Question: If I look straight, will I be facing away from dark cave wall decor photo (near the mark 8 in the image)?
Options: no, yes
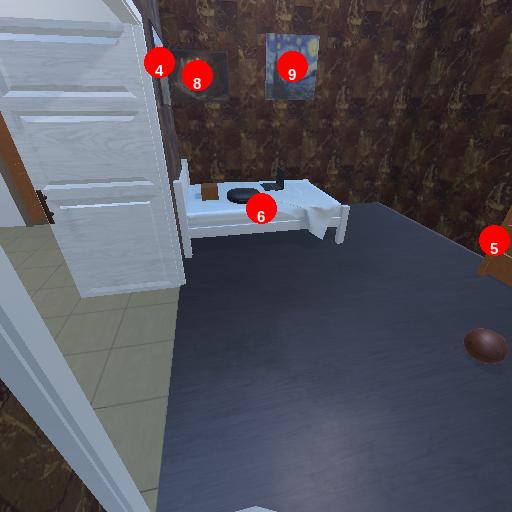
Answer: no